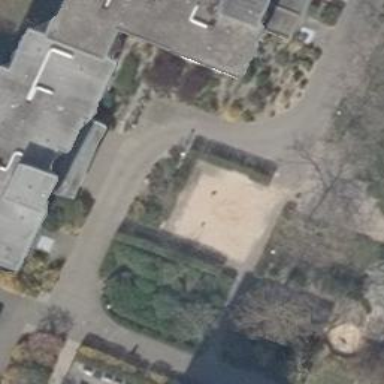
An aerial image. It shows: Playground area for leisure activities on the land.